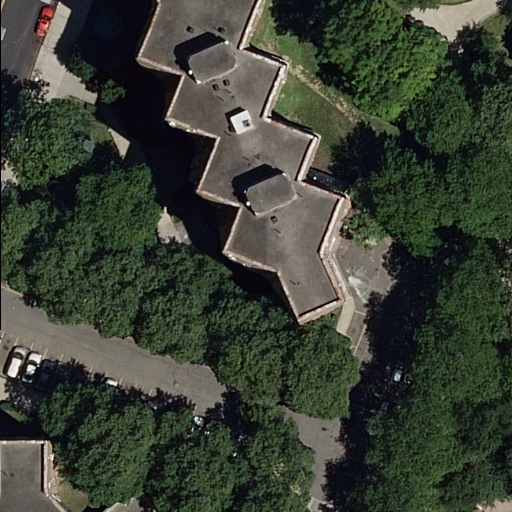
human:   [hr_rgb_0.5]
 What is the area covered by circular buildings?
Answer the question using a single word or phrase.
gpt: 0m2

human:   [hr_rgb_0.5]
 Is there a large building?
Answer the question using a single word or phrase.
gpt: yes

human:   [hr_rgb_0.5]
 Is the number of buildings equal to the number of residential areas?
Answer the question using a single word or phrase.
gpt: no

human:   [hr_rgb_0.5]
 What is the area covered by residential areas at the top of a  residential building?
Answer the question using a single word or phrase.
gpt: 0m2

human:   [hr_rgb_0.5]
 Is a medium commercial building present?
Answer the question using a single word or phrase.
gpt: no

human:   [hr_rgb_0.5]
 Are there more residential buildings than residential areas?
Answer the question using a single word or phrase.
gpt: yes

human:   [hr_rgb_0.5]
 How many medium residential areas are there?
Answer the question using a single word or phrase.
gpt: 0

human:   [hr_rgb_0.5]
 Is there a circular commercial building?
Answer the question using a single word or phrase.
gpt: no

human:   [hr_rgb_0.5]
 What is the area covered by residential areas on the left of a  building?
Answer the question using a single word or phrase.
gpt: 0m2

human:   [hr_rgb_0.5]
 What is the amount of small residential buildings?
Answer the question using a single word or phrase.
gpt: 1

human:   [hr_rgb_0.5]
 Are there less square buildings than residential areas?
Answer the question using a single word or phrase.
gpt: yes

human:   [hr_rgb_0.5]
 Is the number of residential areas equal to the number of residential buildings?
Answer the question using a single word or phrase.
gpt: no

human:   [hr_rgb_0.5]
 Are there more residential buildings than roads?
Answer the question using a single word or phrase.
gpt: no

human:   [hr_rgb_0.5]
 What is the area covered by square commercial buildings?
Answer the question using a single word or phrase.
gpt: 0m2

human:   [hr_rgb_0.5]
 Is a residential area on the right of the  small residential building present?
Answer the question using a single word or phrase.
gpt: yes

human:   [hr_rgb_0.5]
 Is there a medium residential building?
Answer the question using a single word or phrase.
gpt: yes

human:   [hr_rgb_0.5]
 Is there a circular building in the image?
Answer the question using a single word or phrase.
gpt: no

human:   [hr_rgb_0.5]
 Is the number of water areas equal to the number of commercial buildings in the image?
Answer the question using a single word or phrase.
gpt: yes

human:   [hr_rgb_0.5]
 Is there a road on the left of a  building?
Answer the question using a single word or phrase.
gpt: yes

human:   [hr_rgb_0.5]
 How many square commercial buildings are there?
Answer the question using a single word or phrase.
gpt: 0

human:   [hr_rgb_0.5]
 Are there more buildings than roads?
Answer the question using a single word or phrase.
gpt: no

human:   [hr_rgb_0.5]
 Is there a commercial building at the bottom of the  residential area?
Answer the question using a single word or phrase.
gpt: no

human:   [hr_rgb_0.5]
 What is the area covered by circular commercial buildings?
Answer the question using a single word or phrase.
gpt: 0m2

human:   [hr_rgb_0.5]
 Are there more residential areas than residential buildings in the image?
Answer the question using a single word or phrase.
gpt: no

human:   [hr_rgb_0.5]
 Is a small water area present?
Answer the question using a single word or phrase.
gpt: no

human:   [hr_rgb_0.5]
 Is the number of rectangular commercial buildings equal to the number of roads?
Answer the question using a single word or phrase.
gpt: no

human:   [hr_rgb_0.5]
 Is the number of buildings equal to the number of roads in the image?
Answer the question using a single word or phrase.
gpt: no

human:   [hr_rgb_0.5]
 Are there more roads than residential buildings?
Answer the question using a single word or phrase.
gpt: yes

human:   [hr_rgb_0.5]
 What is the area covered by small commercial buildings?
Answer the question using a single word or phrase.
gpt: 0m2

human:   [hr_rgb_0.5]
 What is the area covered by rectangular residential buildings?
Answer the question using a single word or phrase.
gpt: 162m2

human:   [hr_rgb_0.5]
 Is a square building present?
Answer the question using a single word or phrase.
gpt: no

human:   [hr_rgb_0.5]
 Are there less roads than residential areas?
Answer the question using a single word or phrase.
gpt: no

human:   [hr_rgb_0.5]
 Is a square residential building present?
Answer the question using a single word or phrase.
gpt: no

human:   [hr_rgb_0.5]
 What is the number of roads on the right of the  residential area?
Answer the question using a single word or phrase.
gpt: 0

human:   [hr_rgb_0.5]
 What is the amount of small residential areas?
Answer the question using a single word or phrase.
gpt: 0

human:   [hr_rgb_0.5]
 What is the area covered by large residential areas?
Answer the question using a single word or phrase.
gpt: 9802m2